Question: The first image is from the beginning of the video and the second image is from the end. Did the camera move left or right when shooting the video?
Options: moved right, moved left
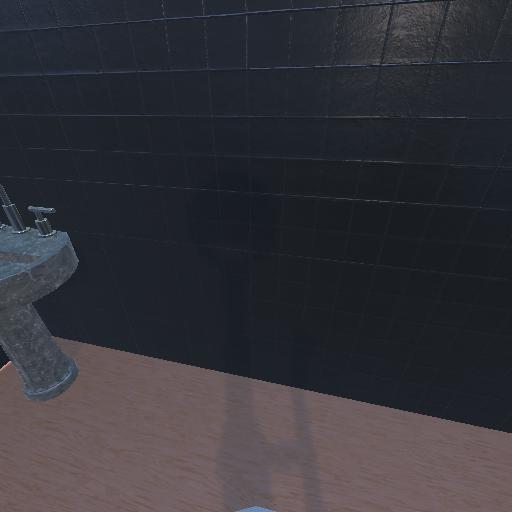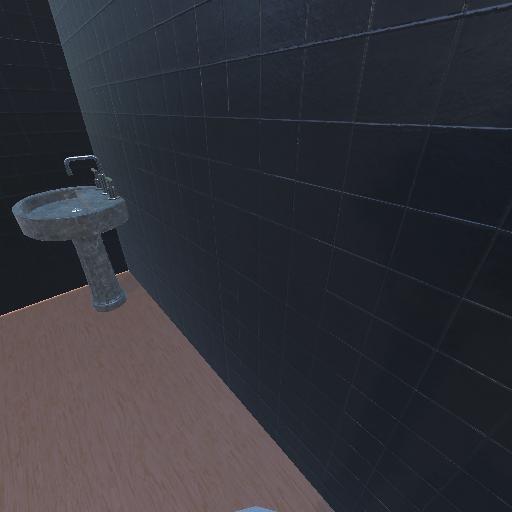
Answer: moved right